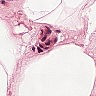
Metastatic tissue present: no